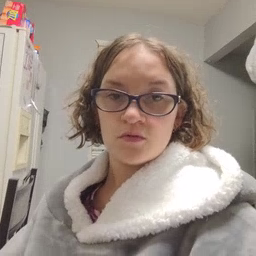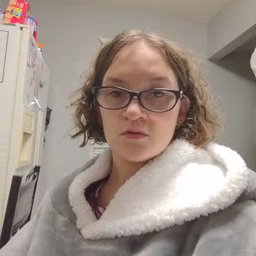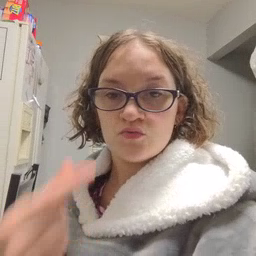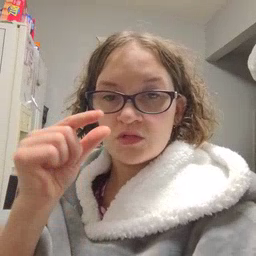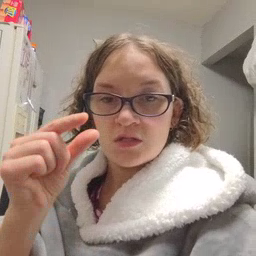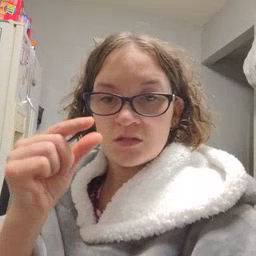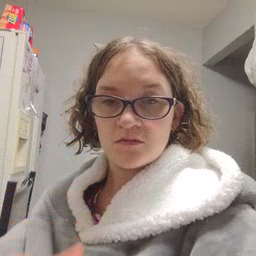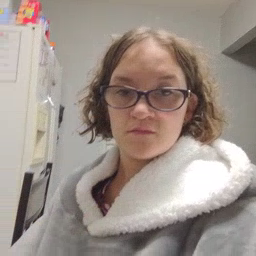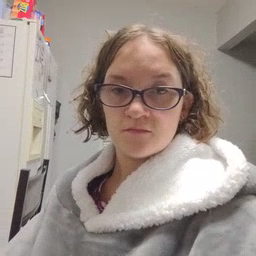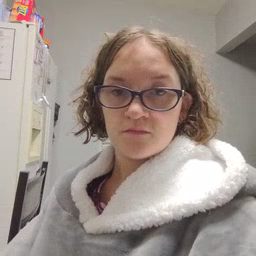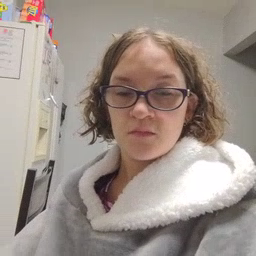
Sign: green